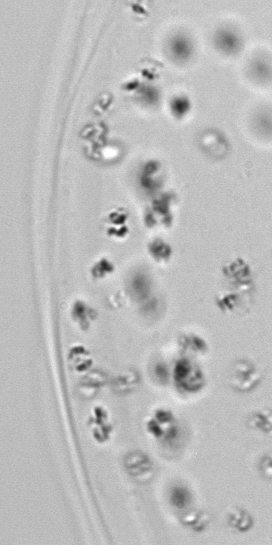
Label: Phaeocystis